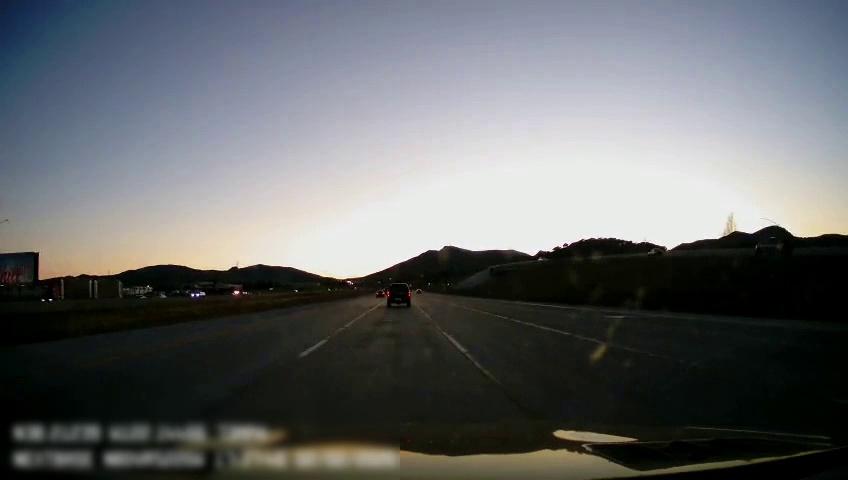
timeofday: Dusk/Dawn/Twilight
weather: Sunny
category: Drivable Space
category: Drivable Space
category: Vehicles | Car
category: Vehicles | Car
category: Vehicles | Car
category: Vehicles | Car
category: Vehicles | Car
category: Vehicles | Car
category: Vehicles | SUV
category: Vehicles | Car
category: Lanes | Alternate Lane
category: Lanes | Current Lane
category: Lanes | Current Lane
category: Lanes | Alternate Lane
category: Lanes | Alternate Lane